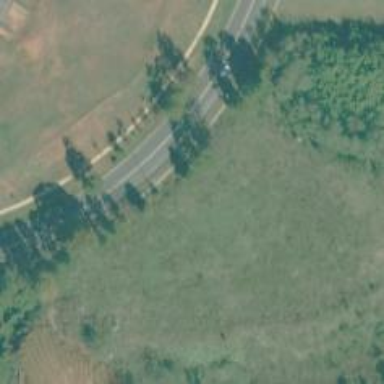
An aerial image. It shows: Tertiary road.